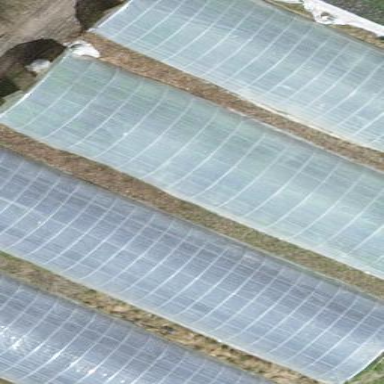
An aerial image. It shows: Greenhouse.